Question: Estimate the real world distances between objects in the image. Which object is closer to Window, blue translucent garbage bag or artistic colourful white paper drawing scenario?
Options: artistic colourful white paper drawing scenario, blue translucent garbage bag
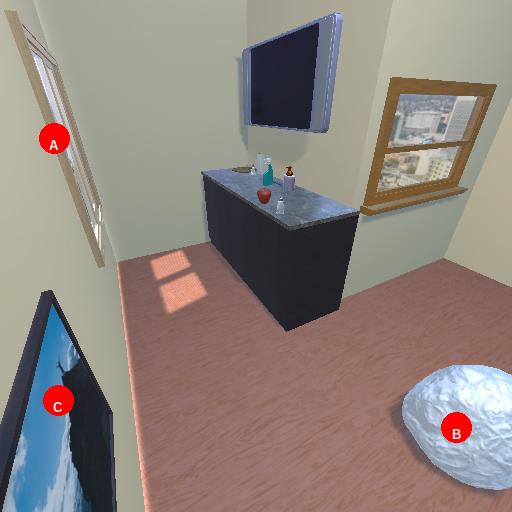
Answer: artistic colourful white paper drawing scenario